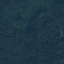
Land use / land cover: Forest